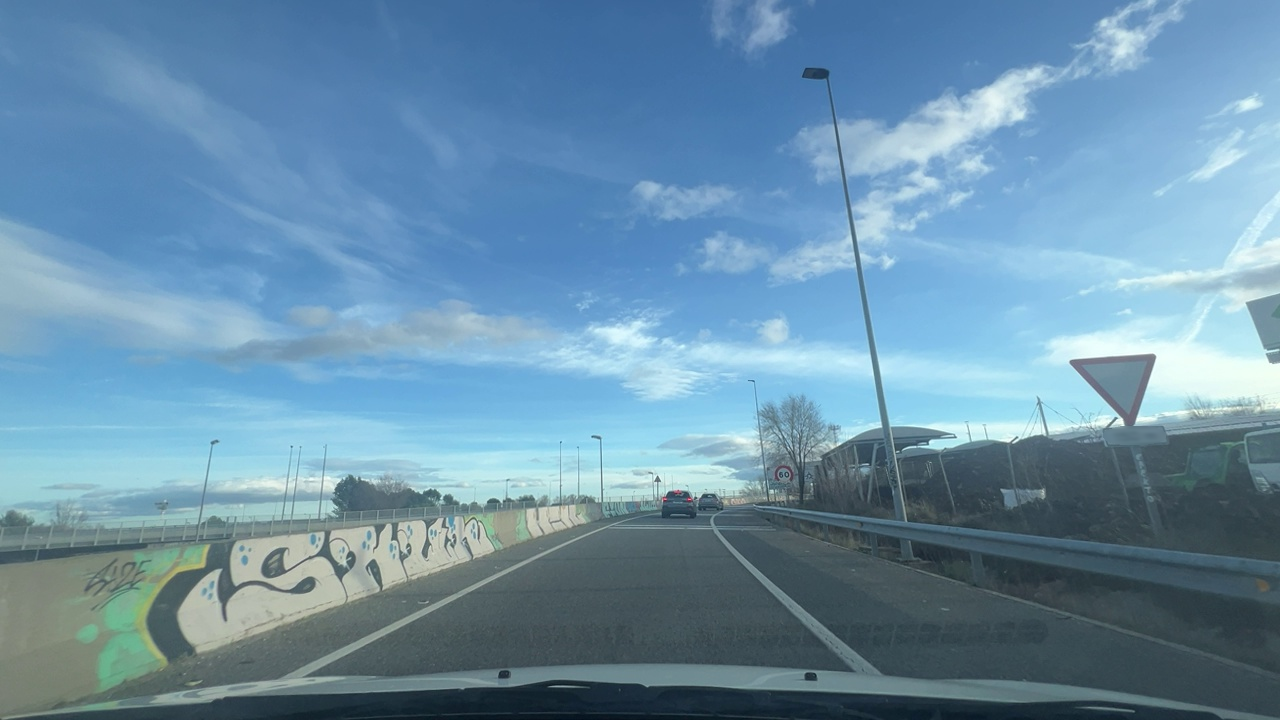
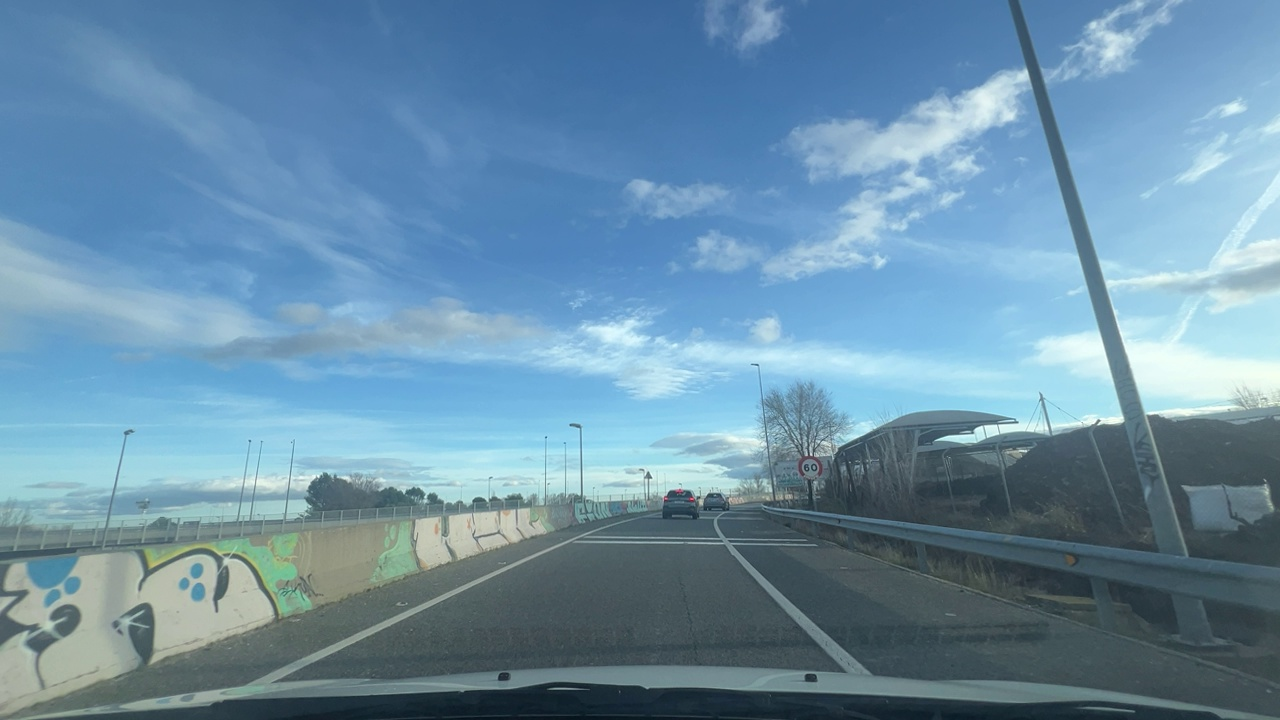
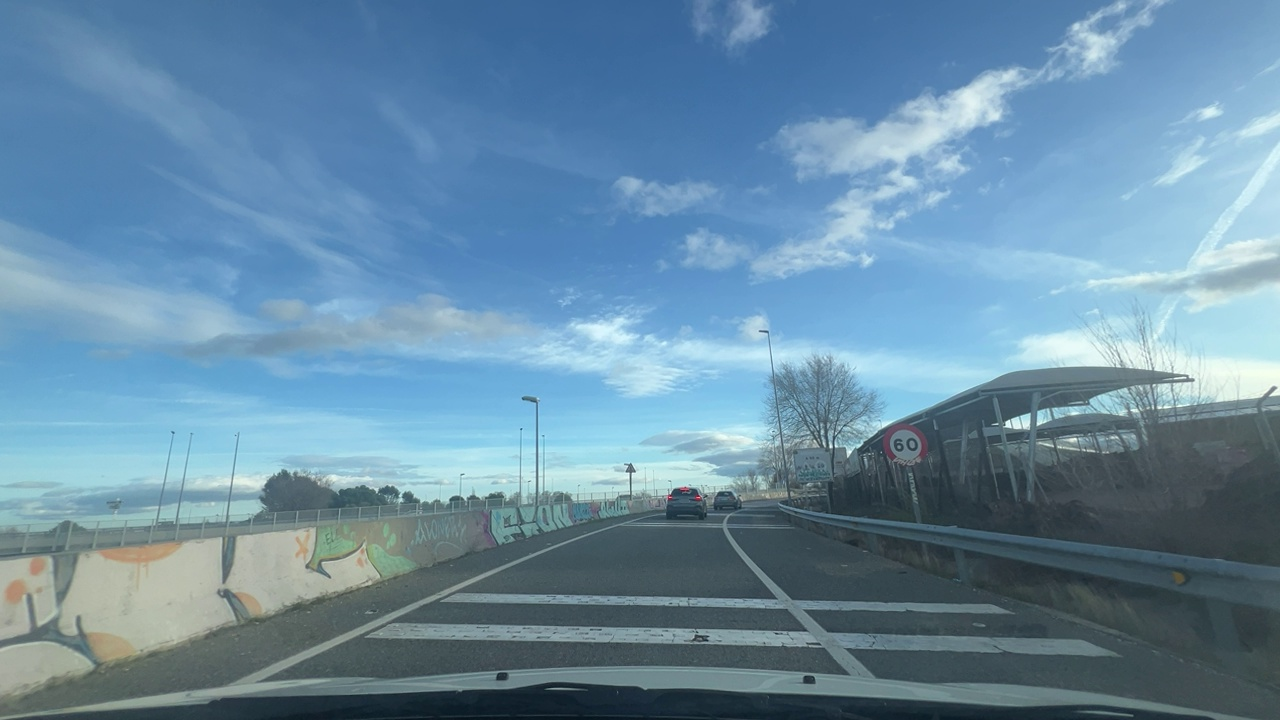
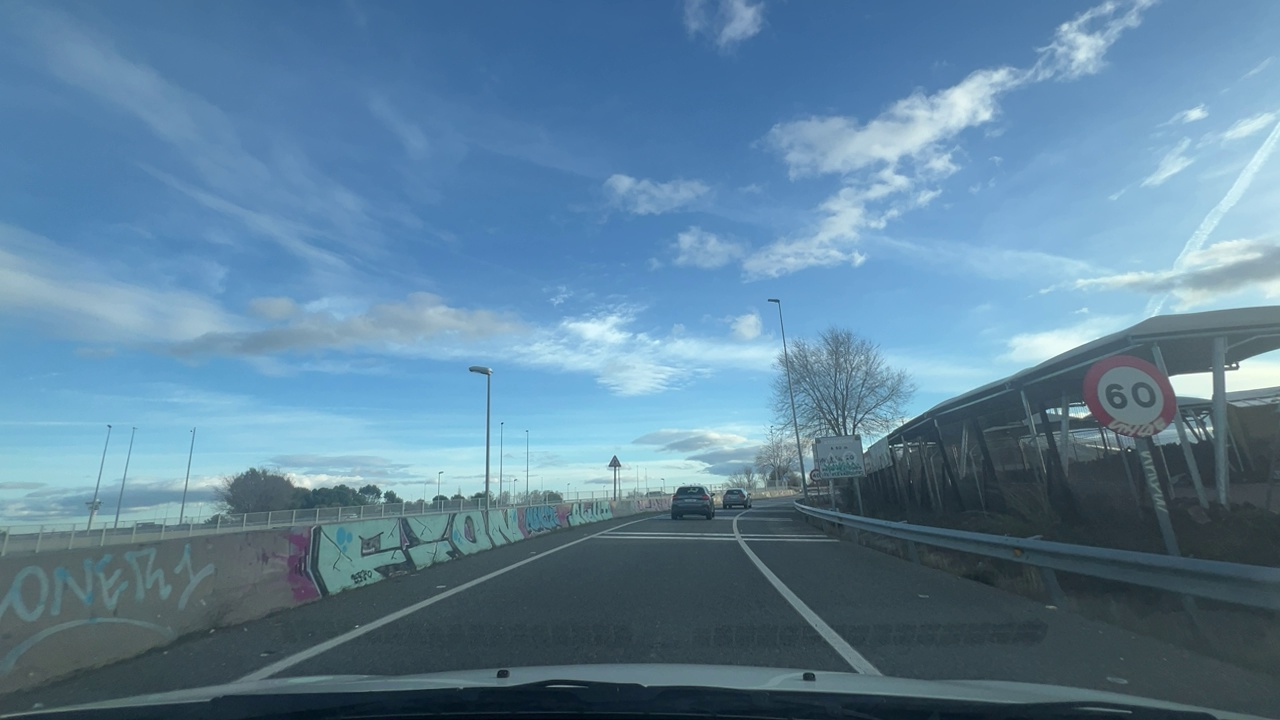
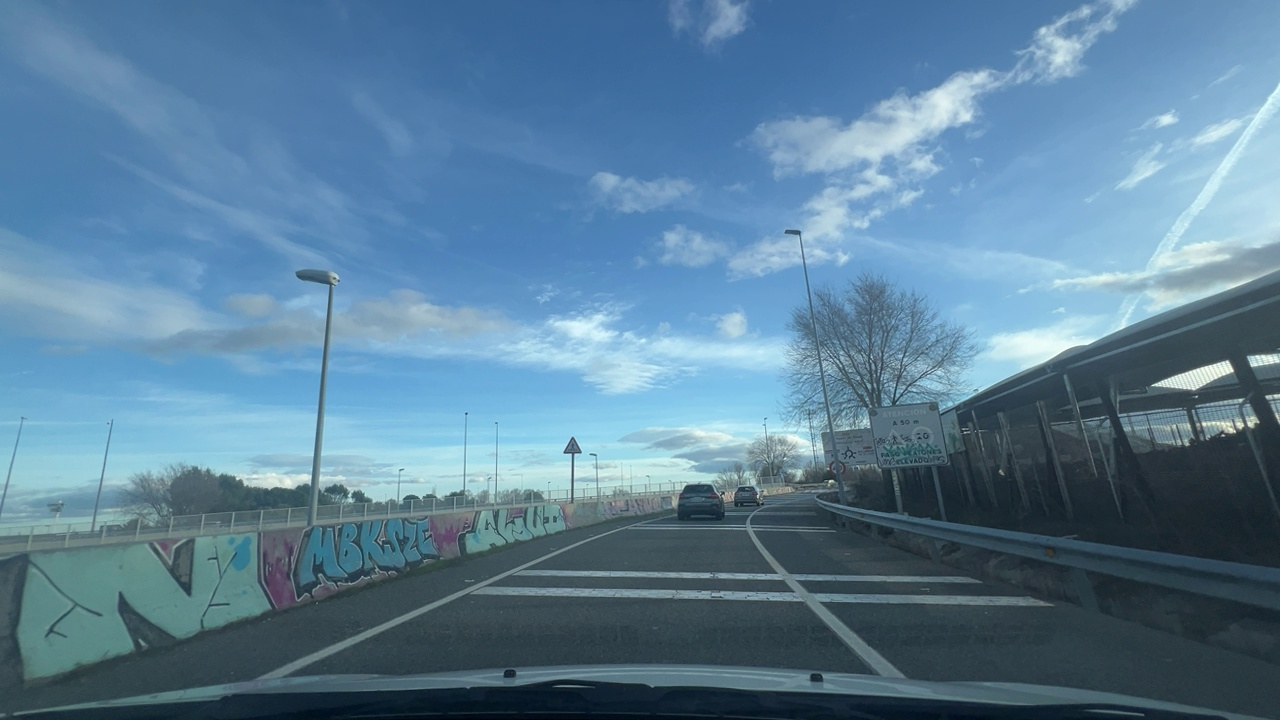
Situation: Speed limit adaptation
Question: Are multiple speed limit signs with different values visible?
Answer: Yes
Reasoning: Two speed limit signs displaying different values appear sequentially.

Situation: Speed limit adaptation
Question: Is there a speed limit sign regulating the ego lane?
Answer: Yes
Reasoning: A speed limit sign is positioned on the roadside facing the ego direction of travel.

Situation: Speed limit adaptation
Question: What speed value is displayed on the visible speed limit sign?
Answer: 40
Reasoning: The visible speed limit sign displays 40 km/h.

Situation: Speed limit adaptation
Question: Is the ego vehicle traveling on a highway?
Answer: No
Reasoning: The ego vehicle is on a highway exit with a speed bump ahead

Situation: Speed limit adaptation
Question: Is the ego vehicle entering or exiting a highway?
Answer: Yes
Reasoning: An exit ramp and speed bumps indicate a highway exit

Situation: Speed limit adaptation
Question: Are speed bumps, crosswalks, or construction-related obstacles present in the ego lane?
Answer: Yes
Reasoning: A speed bump is visible ahead